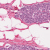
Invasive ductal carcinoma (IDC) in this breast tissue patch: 0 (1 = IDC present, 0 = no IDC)